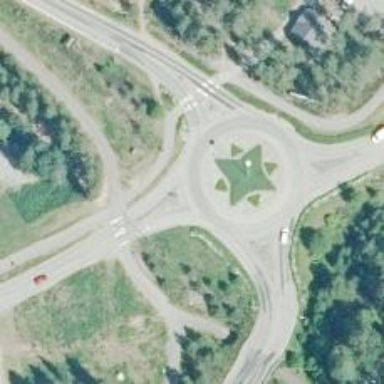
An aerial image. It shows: Tertiary road that leads to roundabout.